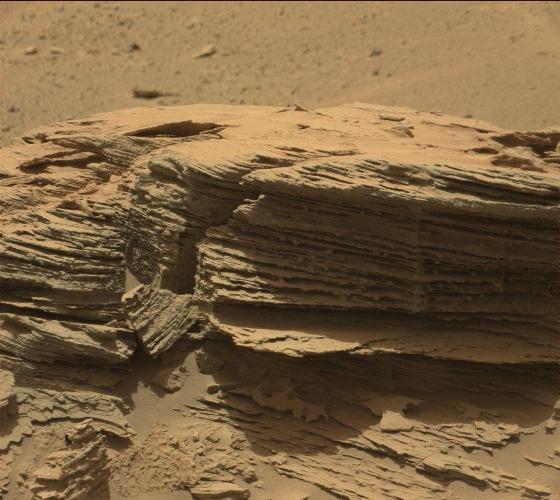
Terrain classes present: Bedrock, Gravel / Sand / Soil, Rock, Shadow